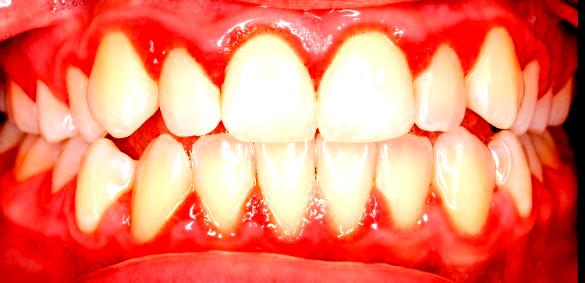
Condition: Gingivitis